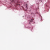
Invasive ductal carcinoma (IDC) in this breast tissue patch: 0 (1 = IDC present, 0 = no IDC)